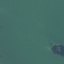
Land use / land cover class: SeaLake